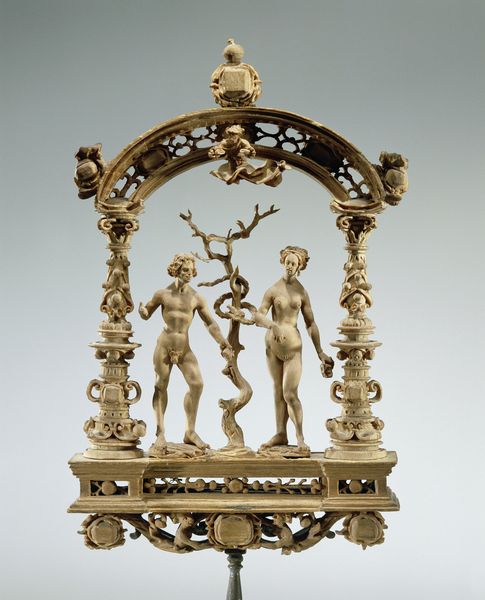
Titel: Model voor een kleinood met Adam en Eva
Künstler: Meester IP
Standort: Amsterdam
Institution: Rijksmuseum
Schlagwörter: baum, gott, nackt, brust, holz, säule, haube, bibel, gitter, skulptur, plastik, tor, adam, eva, penis, schlange, schnitzerei, sündenfall, manierismus, vertreibung aus dem paradies, sündenfall eva